Interaction volume radius: 10 \u00c5
Interaction volume height: 35 \u00c5
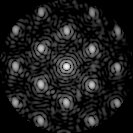
Disorder parameter: 0.2889